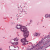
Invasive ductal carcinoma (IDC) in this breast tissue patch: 1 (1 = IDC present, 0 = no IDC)